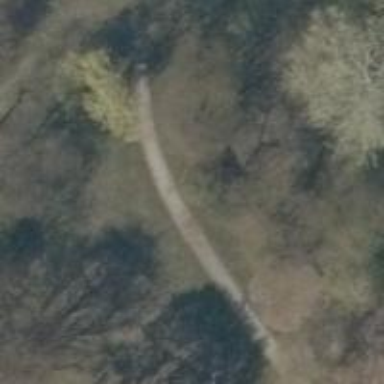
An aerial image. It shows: Path on the ground.